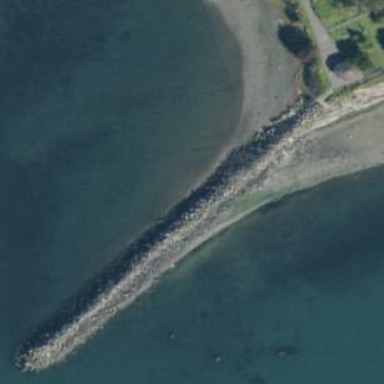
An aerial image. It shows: Breakwater structure.